Question: I have a data model in MVC5 entity framework in which a post has a category. This category can be nested such as.
'''
Top Level: 0
-> Lower Level: 1
-> Lowest Level: 2
'''
This is represented in my model as:
'''
public class CategoryModel
{
public int Id { get; set; }
public CategoryModel ParentCategory { get; set; }
public string Title { get; set; }
}
'''
Now when I display my post which has (from the above example) category "Lowest Level 2", I would like to display
> "Top level: 0 > Lower Level: 1 > Lowest Level: 2"
somewhere on that page to inform the user where they are.
Problem is I dont have any idea of how to do this.
Propably really simple (as with all things in lambda) but I don't really know how and my googling skills are really off.
The post is defined as this:
'''
public class PostModel
{
public int Id { get; set; }
public CategoryModel Category { get; set; } // a post can only have one category
public string Text { get; set; }
}
'''
What I want to do is follow the 'CategoryModel' relation, and then keep following the Categories 'ParentCategory' untill it is null. This is always a 1 to 1 relation.
I was fairly simply able to do this with a TSQL-CTE expression but still no idea how to convert this to lambda.
SQL:
'''
;WITH Hierarchy(Title, CatId, LEVEL, CategoryPath)
AS
(
Select c.Title, c.Id, 0, c.Title
FROM Categories c
WHERE c.[ParentCategory_Id] IS NULL
UNION ALL
SELECT c.Title, c.Id, H.LEVEL+1, H.CategoryPath+' > '+c.Title
FROM Categories c
INNER JOIN Hierarchy H ON H.CatId = c.[ParentCategory_Id]
)
SELECT SPACE(LEVEL*4) + H.Title, *
FROM Hierarchy H
ORDER BY H.CategoryPath
'''
Result:

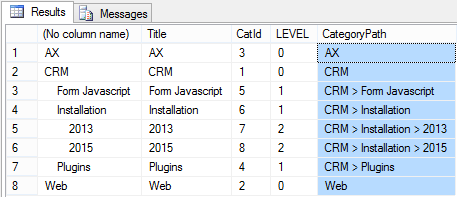
Answer: Assuming you have an instance of 'CategoryModel' you could write a function that will build a string list with the chain of all titles:
'''
private void FormatCategories(CategoryModel model, List<string> result)
{
result.Add(model.Title);
if (model.ParentCategory != null)
{
FormatCategories(model.ParentCategory, result);
}
}
'''
and then:
'''
CategoryModel model = ... // fetch your model from wherever you are fetching it
var result = new List<string>();
FormatCategories(model, result);
'''
Now all that's left is to reverse the order of elements in the list and join them to retrieve the final result:
'''
result.Reverse();
string formattedCategories = string.Join(" -> ", result);
// At this stage formattedCategories should contain the desired result
'''